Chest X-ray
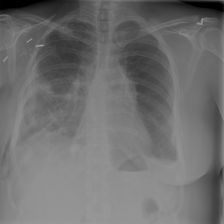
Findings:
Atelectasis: negative
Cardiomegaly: negative
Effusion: negative
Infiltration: negative
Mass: negative
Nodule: negative
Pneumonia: negative
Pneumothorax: negative
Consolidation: negative
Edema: negative
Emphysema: positive
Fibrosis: negative
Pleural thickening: positive
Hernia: negative